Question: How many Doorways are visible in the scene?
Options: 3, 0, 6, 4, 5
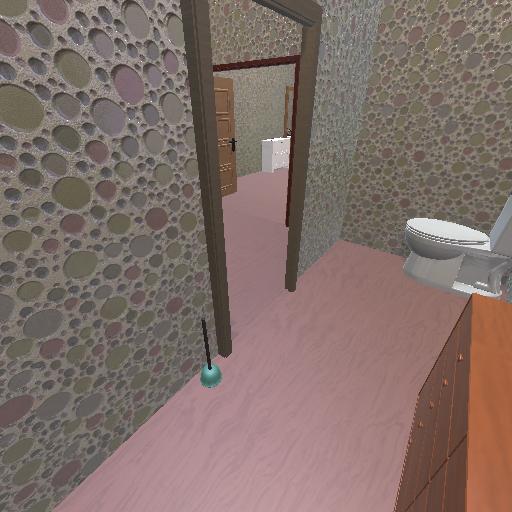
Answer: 3